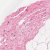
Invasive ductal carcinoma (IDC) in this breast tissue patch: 0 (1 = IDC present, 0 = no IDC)